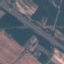
Land use / land cover: Highway